Question: I already have a website running off of Google App Engine (Python), and I am trying to connect an Android app to my GAE datastore and blobstore.
I followed the tutorial <URL>, my webpage was redirected to a page similar to this:

This obviously means that deploying the Module to App Engine is changing my deployment from python to Java and overriding my app.yaml which specifies which .py file to load and subsequently which HTML page to load as my index page.
I have seen lots of documentation on GAE Endpoints (like <URL>, but it seems like many of these are different methodologies than the one on the github tutorial. I would like to follow the github tutorial since it seems to be the only option utilizing the built-in Android Studio App Engine Module, but I am confused as to how I am to allow Endpoint connection from my app while maintaining my python27 version for the web.
Any suggestions? Thanks!
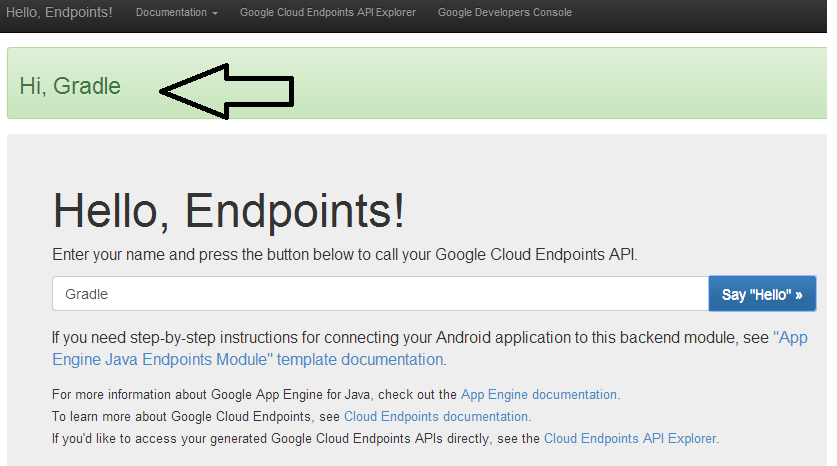
Answer: > This obviously means that deploying the Module to App Engine is changing my deployment from python to Java
Short answer: yes. But not only that. It stopped the python backend from running at that domain, and started running the java backend instead.
What happened? When you deployed your appengine module that you created with android studio to the project-id that you also used for the python project, the appengine server started running the java appengine on your domain instead of the python one.
When you create an appengine module with android studio, it creates a java appengine project. This should be seen as a completely different project than what you already had in python. You can do your thing with it, but when you deploy it to the same project-id as the python one, it will just shove aside python that was deployed before, and run the java module instead .
If you want to connect your android app to an already existing python appengine backend, I suggest you just make an android app an appengine module in android studio, and use regular HTTP requests to communicate with the python backend.
I believe it's possible to import an existing java appengine backend into android studio and connect it to your android app, but that is not the case for python backends.